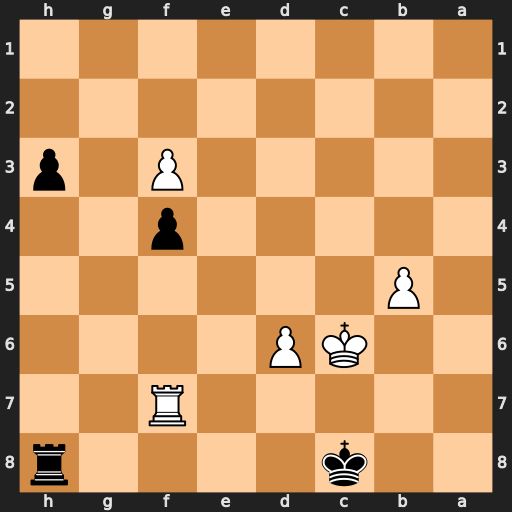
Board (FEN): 2k4r/5R2/2KP4/1P6/5p2/5P1p/8/8
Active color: b
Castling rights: -
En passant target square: -
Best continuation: h2 Ra7 Kb8 Rb7+ Ka8 b6 h1=Q